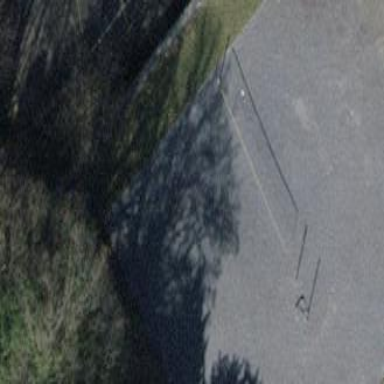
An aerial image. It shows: Asphalt pitch designated for volleyball.